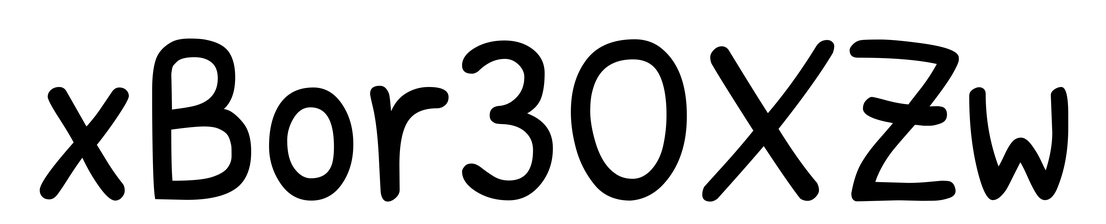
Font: PatrickHand-Regular